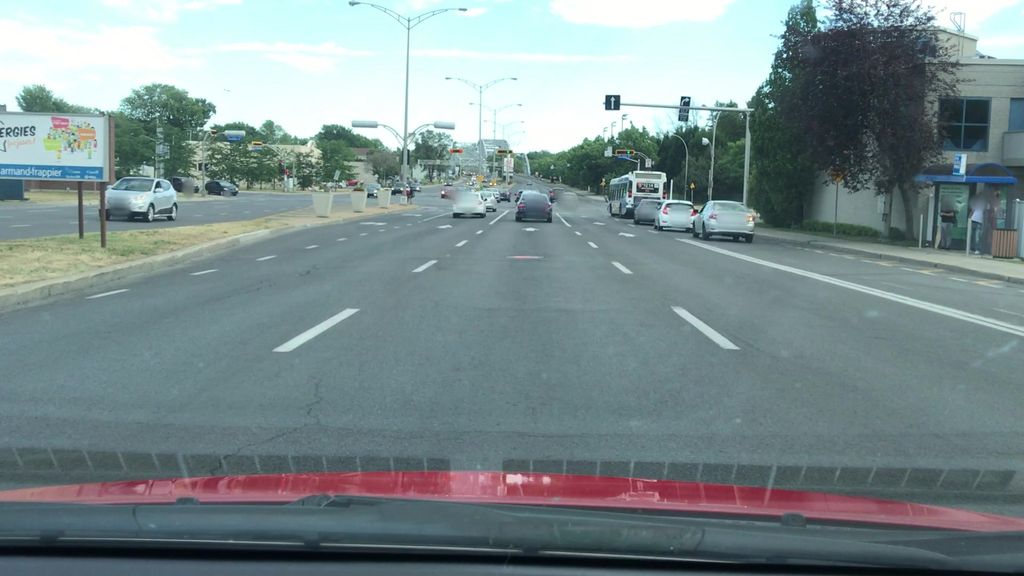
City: montreal